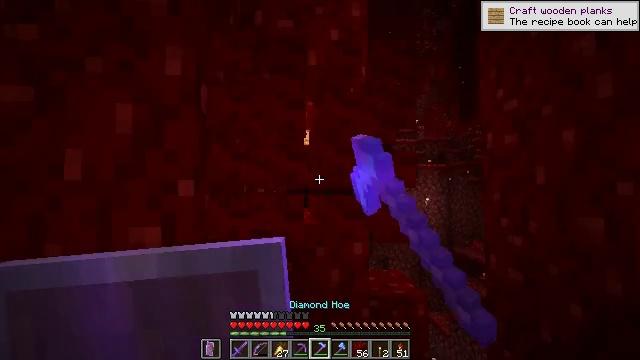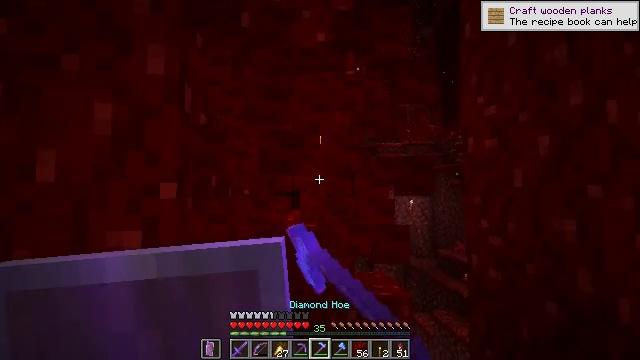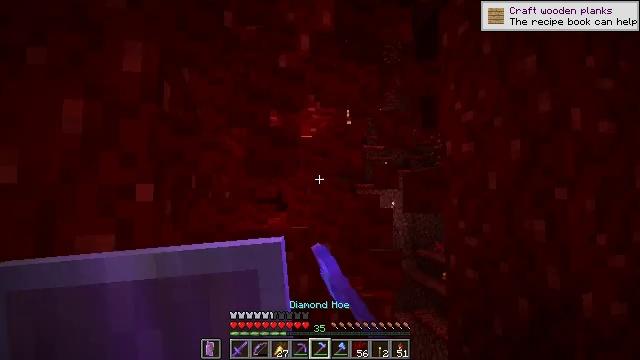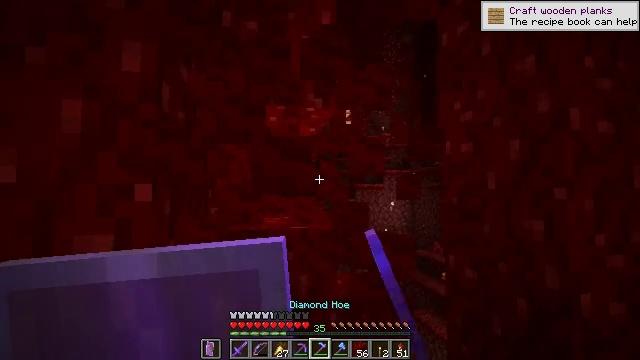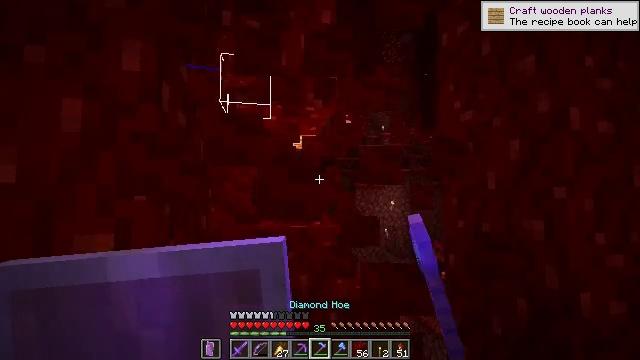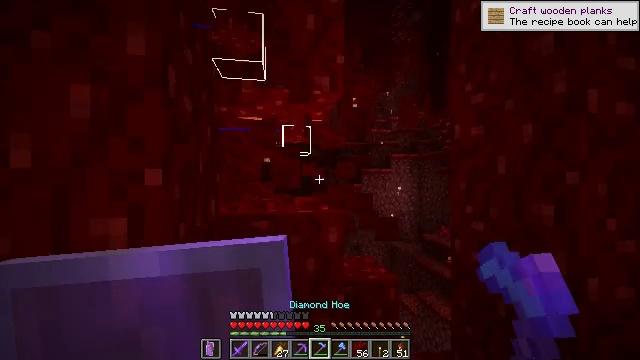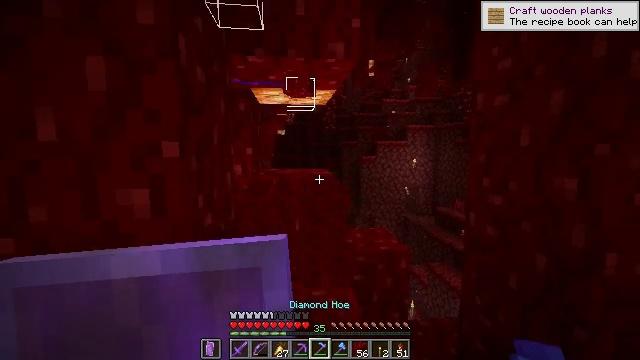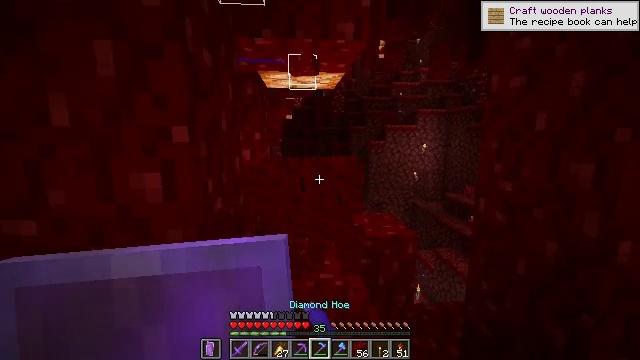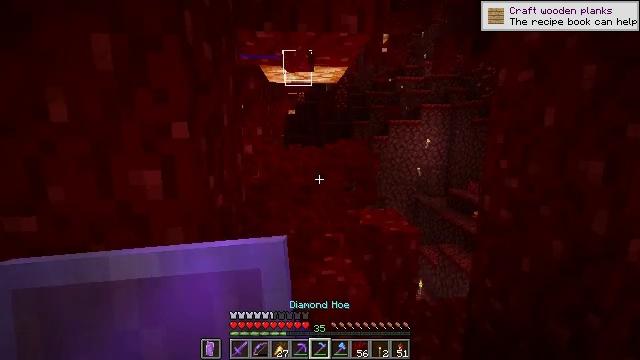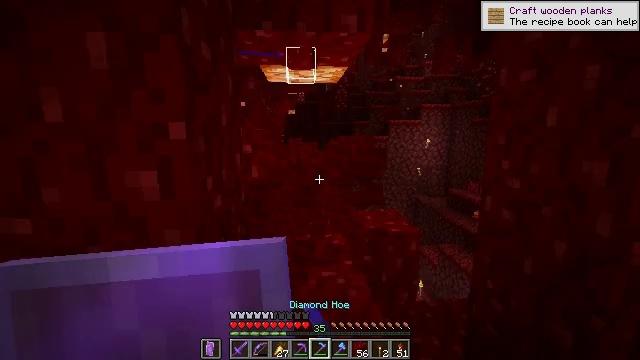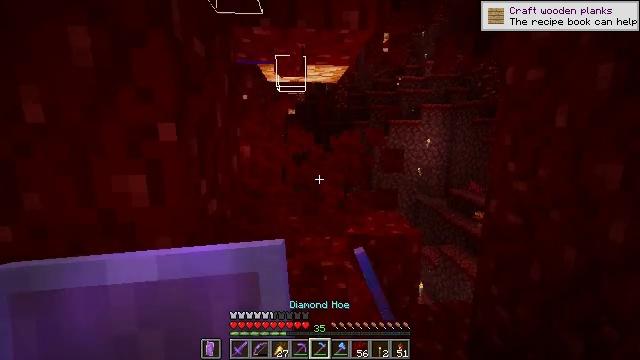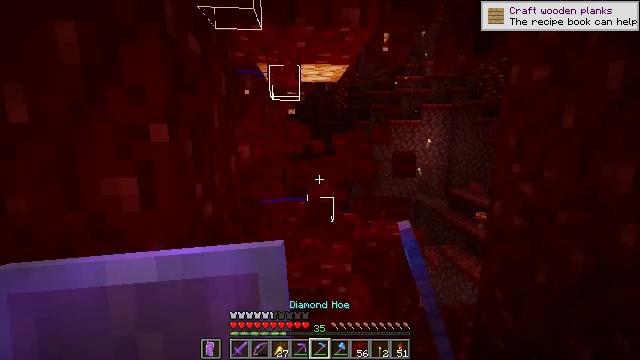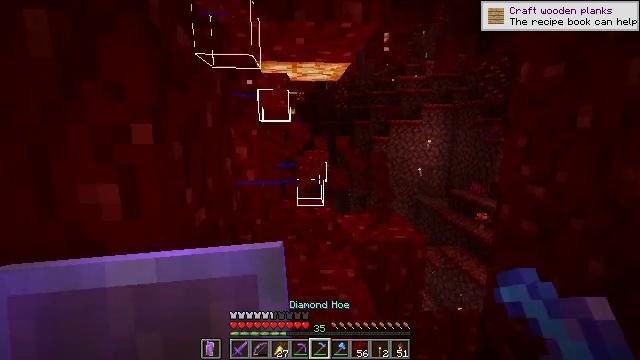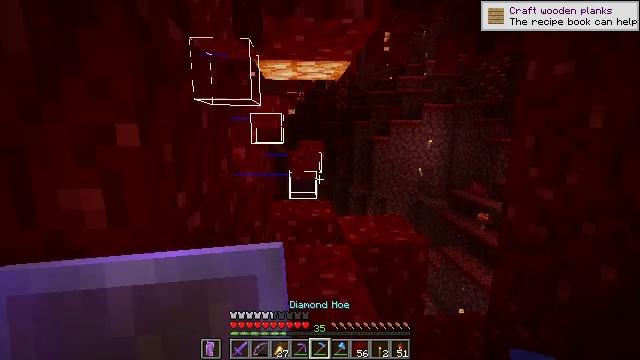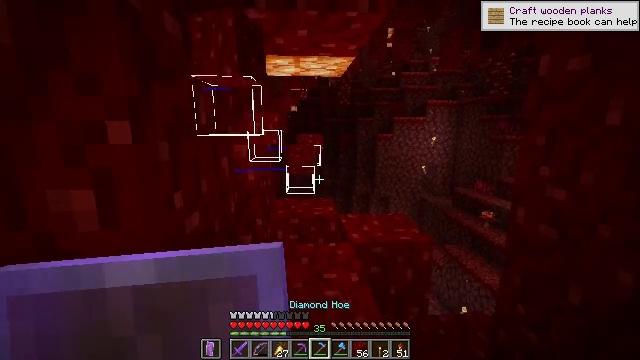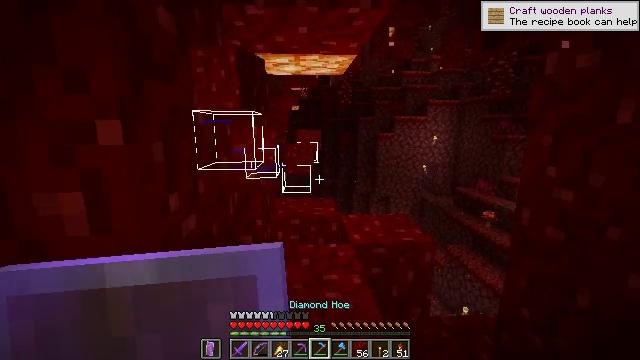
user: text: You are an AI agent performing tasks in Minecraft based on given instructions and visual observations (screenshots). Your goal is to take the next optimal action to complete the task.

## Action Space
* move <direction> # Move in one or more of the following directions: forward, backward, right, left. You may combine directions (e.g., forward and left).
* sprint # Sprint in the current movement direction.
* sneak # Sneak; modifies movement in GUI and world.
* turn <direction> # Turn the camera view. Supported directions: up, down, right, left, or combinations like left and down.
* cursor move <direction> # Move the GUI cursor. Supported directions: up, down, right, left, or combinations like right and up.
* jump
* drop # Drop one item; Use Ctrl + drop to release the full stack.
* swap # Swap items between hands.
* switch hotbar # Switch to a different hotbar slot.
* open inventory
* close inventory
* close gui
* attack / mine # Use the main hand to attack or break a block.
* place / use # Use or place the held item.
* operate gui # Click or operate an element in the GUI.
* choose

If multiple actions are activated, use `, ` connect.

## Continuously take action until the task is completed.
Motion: motion action
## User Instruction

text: Gather the nether wart block from a crimson forest.
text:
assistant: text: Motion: sneak, turn right, attack / mine
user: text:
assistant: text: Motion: sneak, turn right, attack / mine
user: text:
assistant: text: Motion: sneak, attack / mine
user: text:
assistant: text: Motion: sneak, attack / mine
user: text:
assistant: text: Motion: sneak, turn left and down, attack / mine
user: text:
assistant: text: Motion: sneak, turn left and down, attack / mine
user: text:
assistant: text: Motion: sneak, turn left and down, attack / mine
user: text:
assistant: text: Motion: move forward, sneak, turn down, attack / mine
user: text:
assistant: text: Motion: move forward, sneak, attack / mine
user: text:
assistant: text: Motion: move forward, sneak, attack / mine
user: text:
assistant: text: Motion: move forward, sneak, attack / mine
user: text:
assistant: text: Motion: move forward, sneak, attack / mine
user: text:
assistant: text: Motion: move forward, sneak, attack / mine
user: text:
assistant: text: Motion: move forward, sneak, attack / mine
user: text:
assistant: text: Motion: move forward, sneak, attack / mine
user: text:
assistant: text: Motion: move forward, sneak, attack / mine
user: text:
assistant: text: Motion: move forward, sneak, attack / mine
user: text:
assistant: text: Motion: move forward, sneak
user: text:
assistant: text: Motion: move forward, sneak
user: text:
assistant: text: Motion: move forward, sneak
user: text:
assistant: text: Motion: move forward, sneak
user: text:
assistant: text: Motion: move forward, sneak
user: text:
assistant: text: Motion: move forward, sneak, turn right and down
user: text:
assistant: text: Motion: move forward, sneak, turn right and down
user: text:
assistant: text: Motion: move forward, sneak
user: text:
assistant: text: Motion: move forward, sneak, turn down
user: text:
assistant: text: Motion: move forward, sneak, turn left and down
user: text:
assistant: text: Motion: move forward, sneak, turn left and down
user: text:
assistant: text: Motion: move forward, sneak, turn left and down
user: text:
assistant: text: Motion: move forward, sneak, turn left and down